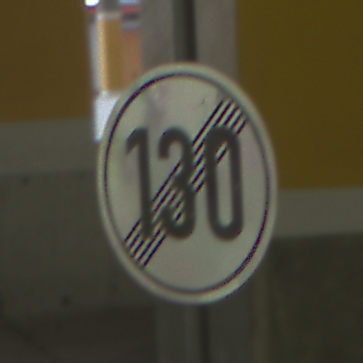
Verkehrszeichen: EndeGeschwindigkeit130
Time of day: NotSpecified
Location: Indoor (Special)
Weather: NotSpecified
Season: NotSpecified
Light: Artificial